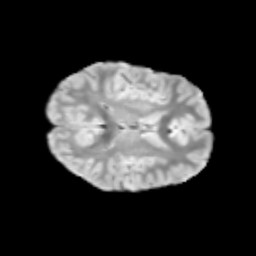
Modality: T2w
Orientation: axial
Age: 10
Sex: male
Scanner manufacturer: siemens
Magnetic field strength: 3 T
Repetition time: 3.8 s
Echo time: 0.07 s